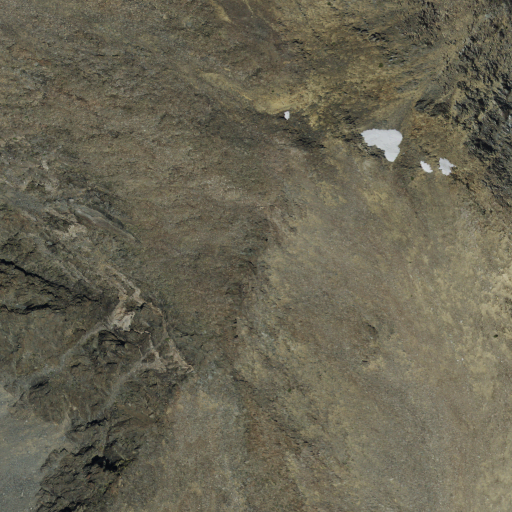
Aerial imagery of mountain in California named Mount Woodworth containing barren land and shrub